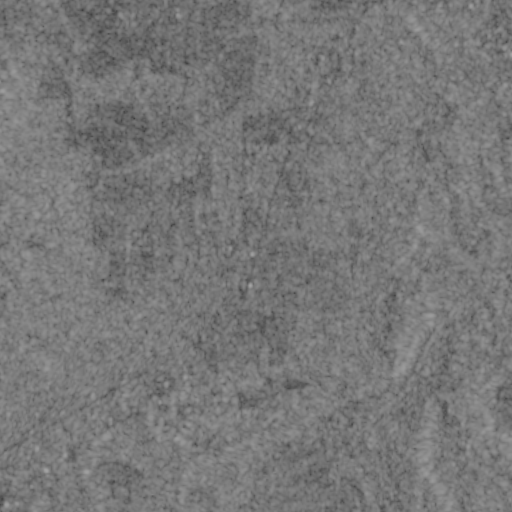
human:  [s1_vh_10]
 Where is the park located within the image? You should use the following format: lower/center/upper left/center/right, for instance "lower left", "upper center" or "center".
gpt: The park is located in the lower left of the image.
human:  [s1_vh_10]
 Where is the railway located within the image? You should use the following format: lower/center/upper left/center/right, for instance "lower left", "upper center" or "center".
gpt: The railway is located in the right of the image.
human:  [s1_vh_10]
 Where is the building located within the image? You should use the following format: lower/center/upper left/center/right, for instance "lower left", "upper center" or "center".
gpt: There is no building in the image.

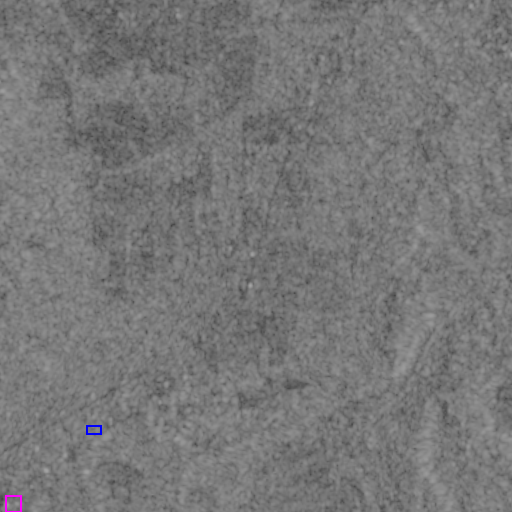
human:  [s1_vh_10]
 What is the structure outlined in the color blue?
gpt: The structure outlined in blue is a park.
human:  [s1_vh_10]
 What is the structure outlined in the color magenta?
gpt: The structure outlined in magenta is a building.
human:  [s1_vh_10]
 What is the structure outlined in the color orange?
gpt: There is no orange outline.